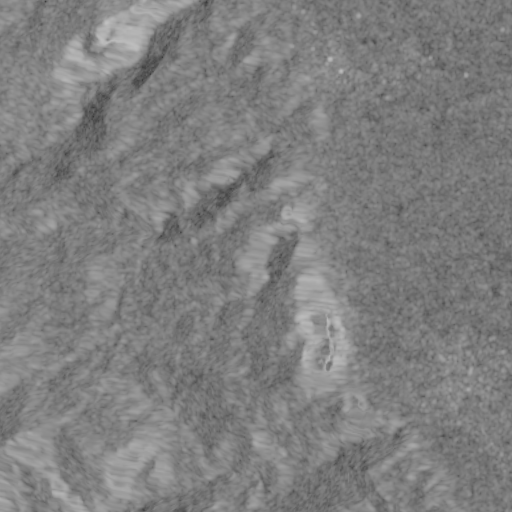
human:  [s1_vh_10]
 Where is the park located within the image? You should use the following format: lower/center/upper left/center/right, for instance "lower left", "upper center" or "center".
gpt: The park is located in the upper right of the image.
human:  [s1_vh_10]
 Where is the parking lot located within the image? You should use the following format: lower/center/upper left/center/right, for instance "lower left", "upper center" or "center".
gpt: The parking lot is located in the lower right of the image.
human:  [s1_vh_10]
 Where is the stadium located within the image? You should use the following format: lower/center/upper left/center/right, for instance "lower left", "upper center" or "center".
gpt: The stadium is located in the center right of the image.
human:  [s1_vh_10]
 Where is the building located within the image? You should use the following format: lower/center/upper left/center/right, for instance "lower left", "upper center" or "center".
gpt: There is no building in the image.

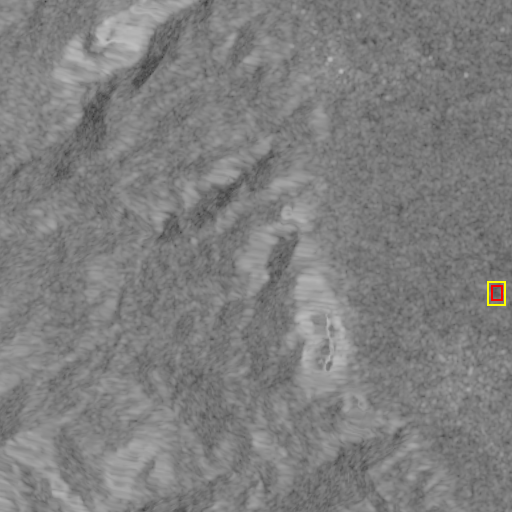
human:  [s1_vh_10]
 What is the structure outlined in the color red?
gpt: The structure outlined in red is a park.
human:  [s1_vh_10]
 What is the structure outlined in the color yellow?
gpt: The structure outlined in yellow is a stadium.
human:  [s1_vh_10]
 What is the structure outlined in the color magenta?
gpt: There is no magenta outline.